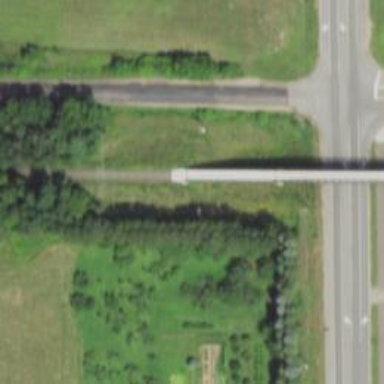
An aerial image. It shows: Cycleway passing over abandoned railway bridge.